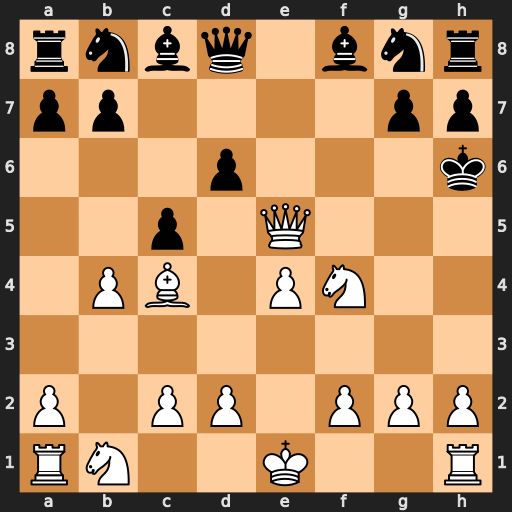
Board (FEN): rnbq1bnr/pp4pp/3p3k/2p1Q3/1PB1PN2/8/P1PP1PPP/RN2K2R
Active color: w
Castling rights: KQ
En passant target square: -
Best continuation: Qh5#